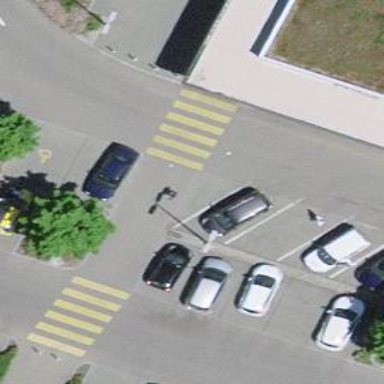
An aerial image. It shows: Zebra crossing on the road.